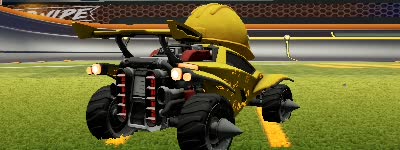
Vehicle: octane